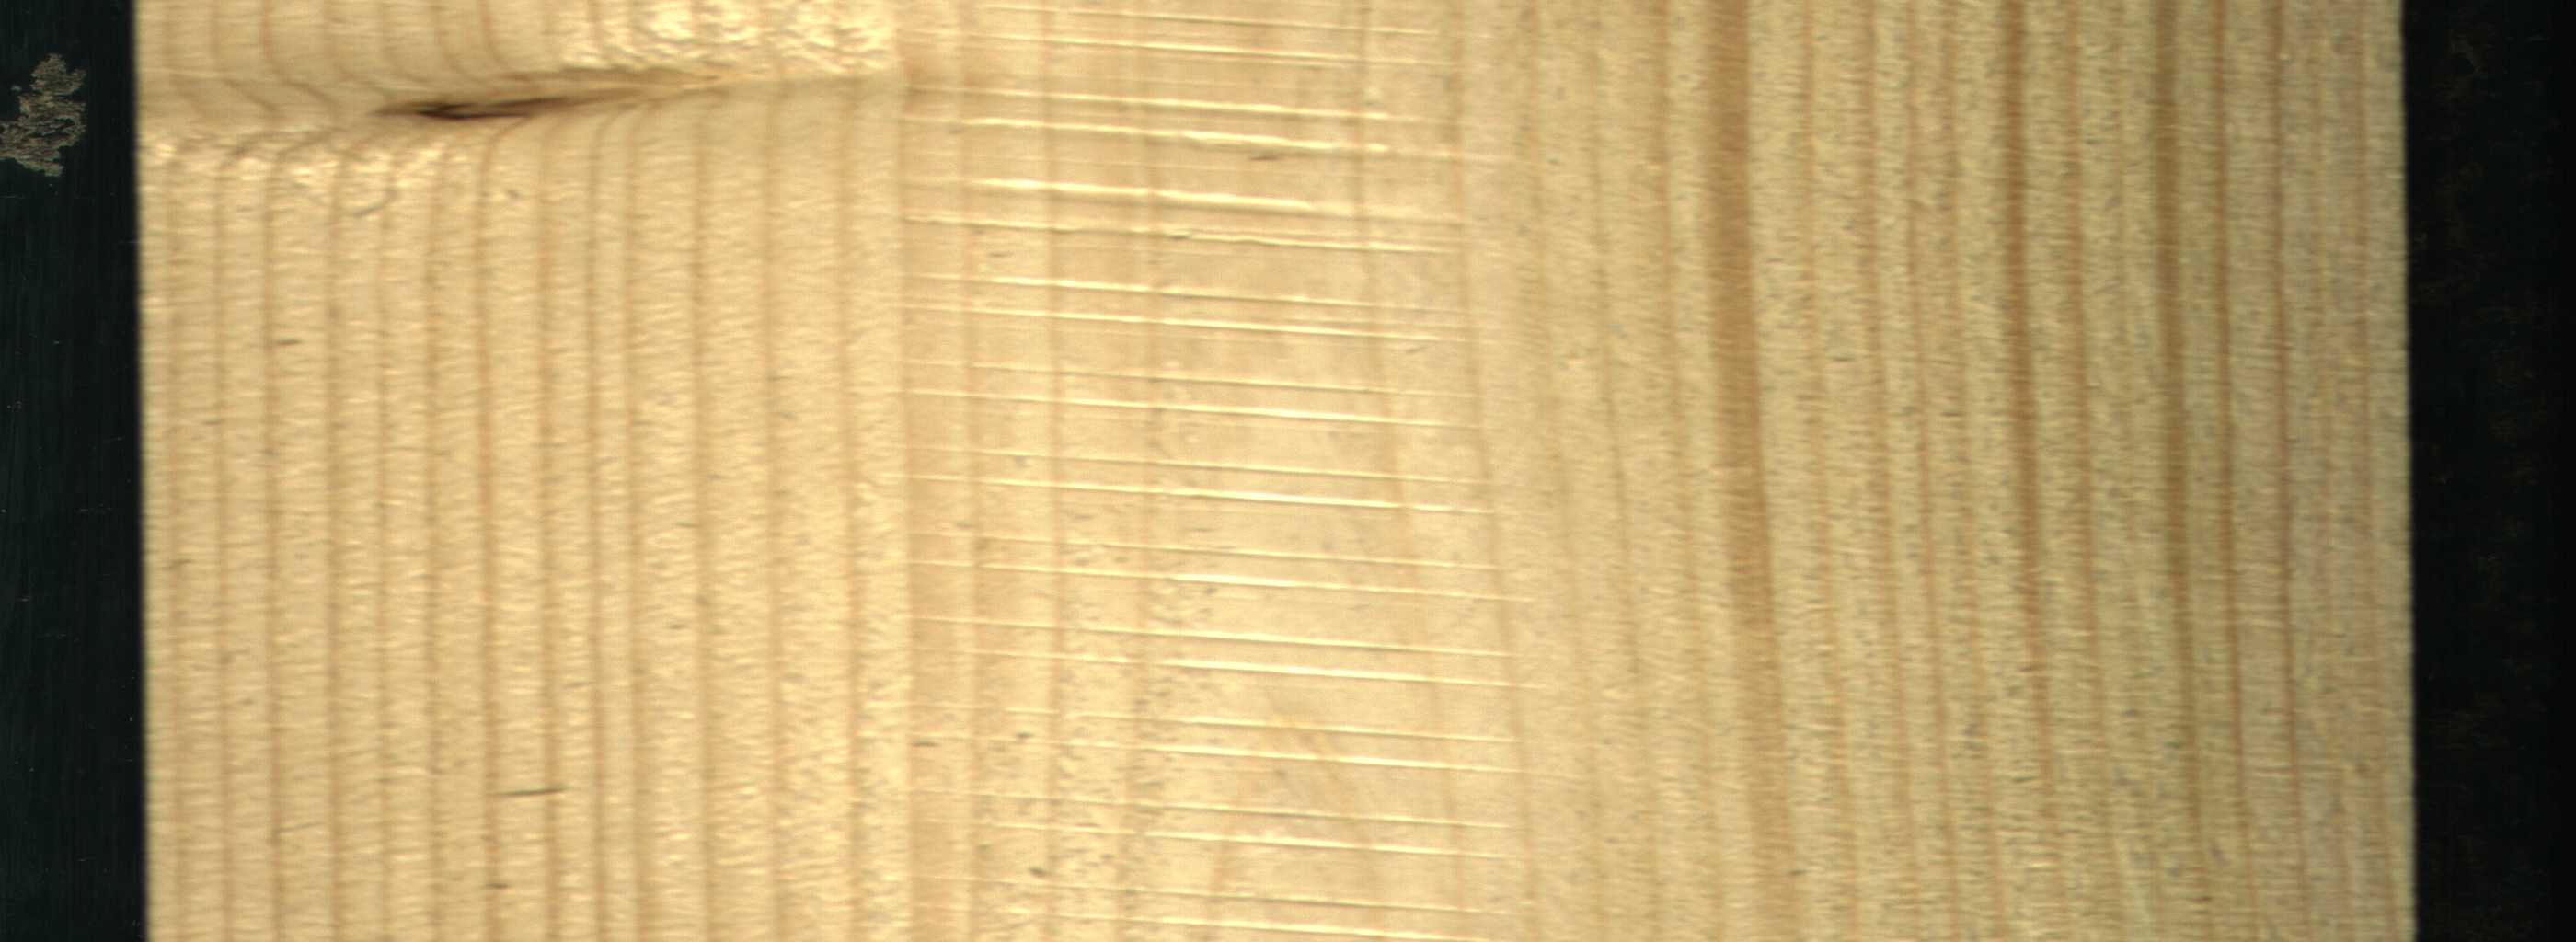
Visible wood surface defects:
Live_Knot